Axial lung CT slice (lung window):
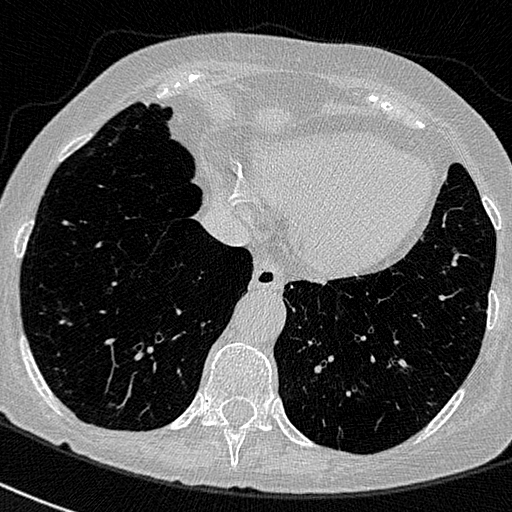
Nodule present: no